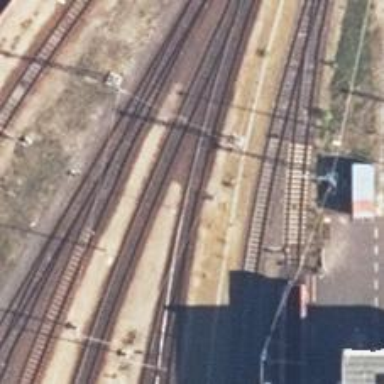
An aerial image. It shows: Railway switch.